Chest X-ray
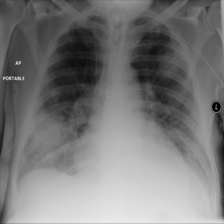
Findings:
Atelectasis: negative
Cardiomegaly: negative
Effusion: negative
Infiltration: negative
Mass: positive
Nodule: negative
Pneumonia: negative
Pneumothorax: negative
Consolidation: negative
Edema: negative
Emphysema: negative
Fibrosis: negative
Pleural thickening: negative
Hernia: negative